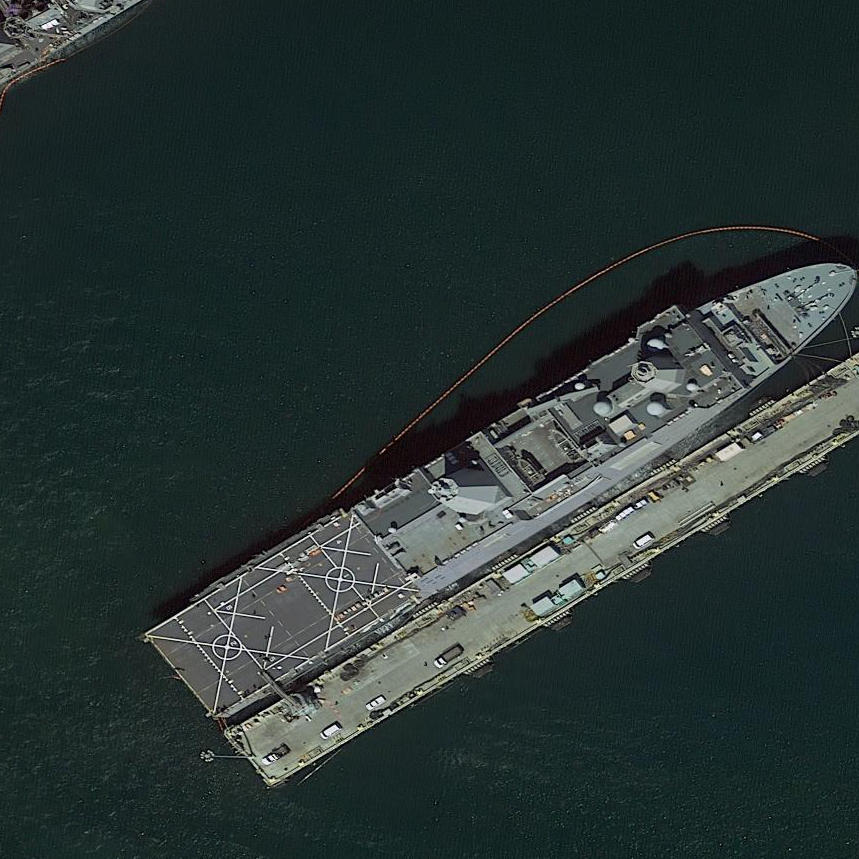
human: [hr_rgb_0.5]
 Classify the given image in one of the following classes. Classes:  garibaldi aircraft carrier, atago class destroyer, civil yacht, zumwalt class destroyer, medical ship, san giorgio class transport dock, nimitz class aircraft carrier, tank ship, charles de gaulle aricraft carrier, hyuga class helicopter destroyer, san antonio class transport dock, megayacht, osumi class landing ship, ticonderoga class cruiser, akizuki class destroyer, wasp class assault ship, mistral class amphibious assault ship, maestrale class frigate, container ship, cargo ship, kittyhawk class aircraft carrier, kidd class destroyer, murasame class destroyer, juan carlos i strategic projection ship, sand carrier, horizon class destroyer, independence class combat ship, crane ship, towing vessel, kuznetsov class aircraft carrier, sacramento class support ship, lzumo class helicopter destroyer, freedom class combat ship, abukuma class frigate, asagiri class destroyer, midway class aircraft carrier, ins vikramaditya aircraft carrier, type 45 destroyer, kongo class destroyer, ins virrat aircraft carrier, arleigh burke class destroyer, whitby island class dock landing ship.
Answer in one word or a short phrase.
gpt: San Antonio class transport dock